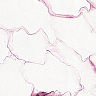
Metastatic tissue present: no